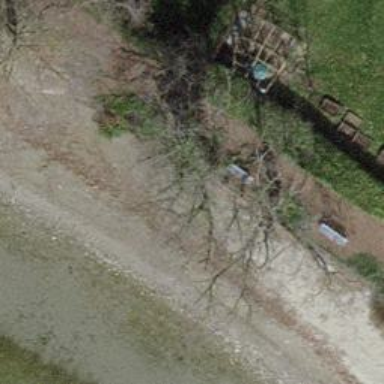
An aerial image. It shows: Bench for seating.